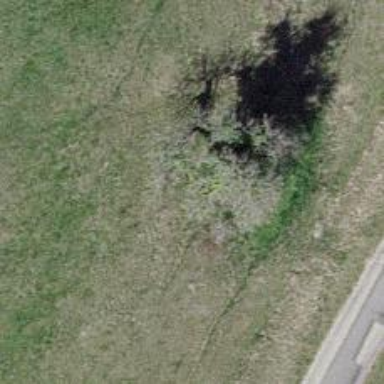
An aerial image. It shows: Beautiful tree in nature.